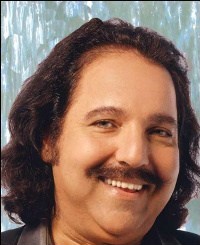
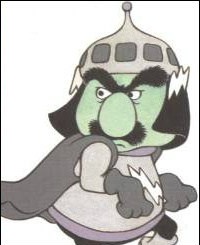
Blend attribute: Moustache Hair
Blending difficulty: Medium
Creative potential: Medium